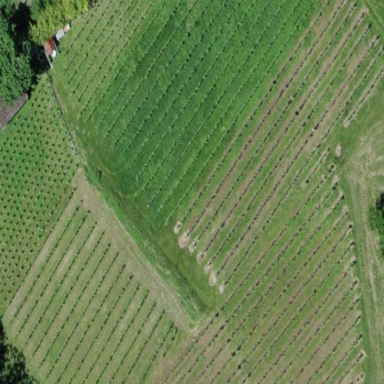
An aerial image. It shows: Vineyard growing grapes.